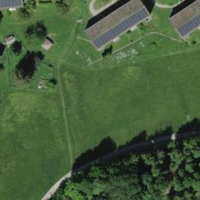
EUNIS habitat code: 25
Species observed at this site:
Rumex obtusifolius
Euonymus europaeus
Columba palumbus